Platform: macOS
Application: Chrome
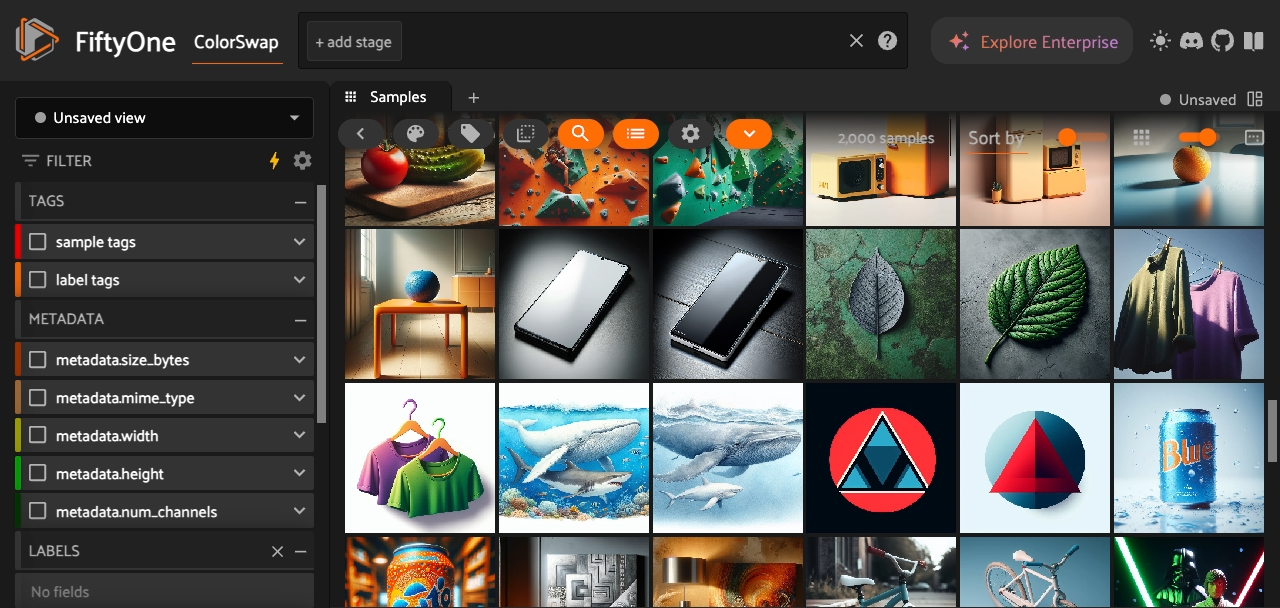
task_description: Show available filter options for the sample tags field
action_type: click
element_info: Icon
steps_since_start: 1